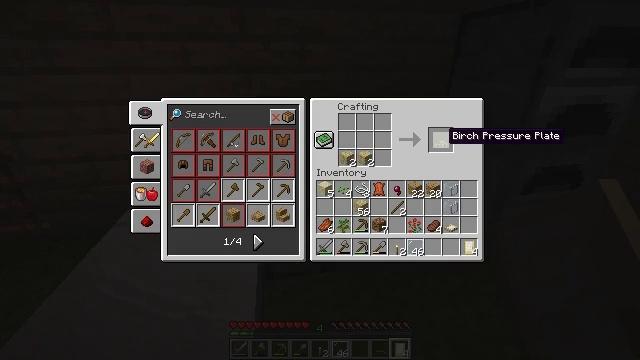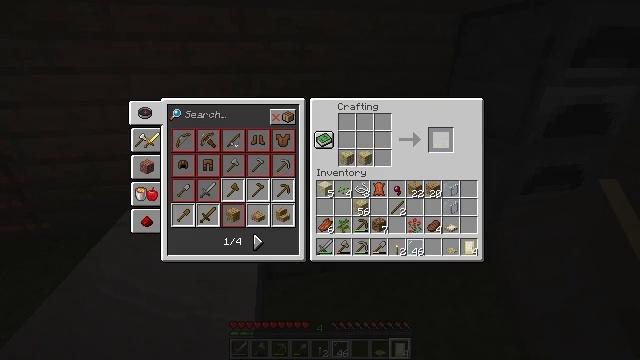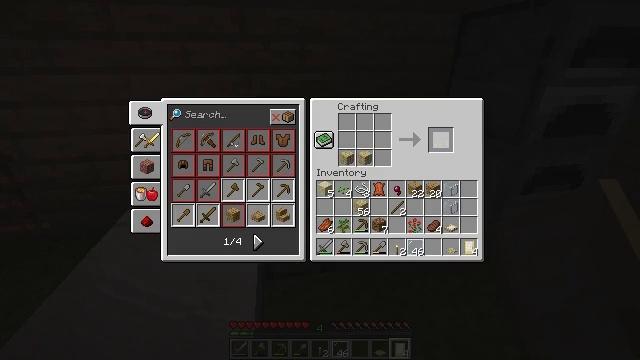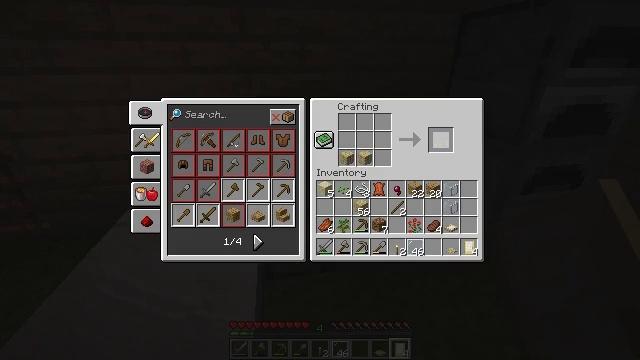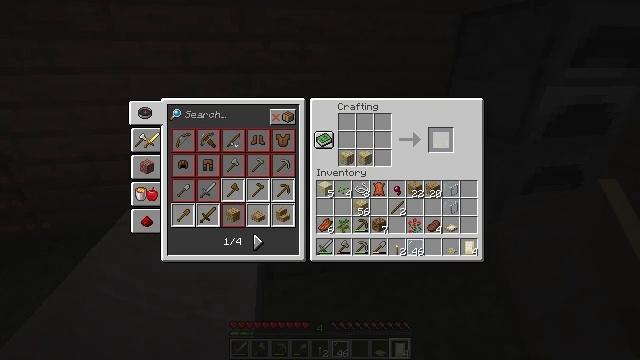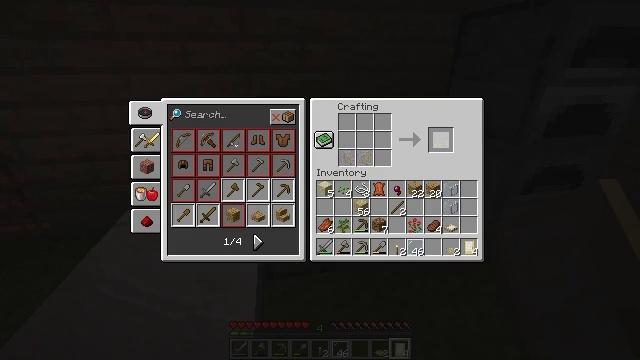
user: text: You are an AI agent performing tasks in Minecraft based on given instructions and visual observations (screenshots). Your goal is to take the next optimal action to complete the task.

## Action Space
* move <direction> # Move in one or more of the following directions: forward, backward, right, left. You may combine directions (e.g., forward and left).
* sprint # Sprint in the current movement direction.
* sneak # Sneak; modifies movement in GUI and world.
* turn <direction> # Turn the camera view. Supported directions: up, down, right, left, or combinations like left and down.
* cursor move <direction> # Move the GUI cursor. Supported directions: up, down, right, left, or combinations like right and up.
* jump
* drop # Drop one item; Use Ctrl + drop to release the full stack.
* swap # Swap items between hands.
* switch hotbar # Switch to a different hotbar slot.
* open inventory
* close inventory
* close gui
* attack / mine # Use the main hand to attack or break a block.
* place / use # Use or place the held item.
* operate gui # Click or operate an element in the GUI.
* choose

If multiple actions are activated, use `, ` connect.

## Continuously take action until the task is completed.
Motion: motion action
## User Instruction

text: Place two birch planks horizontally to craft the birch pressure plate.
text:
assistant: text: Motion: sneak, operate gui
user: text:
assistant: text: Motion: sneak, operate gui
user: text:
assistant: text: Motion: sneak, operate gui
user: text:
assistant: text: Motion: sneak
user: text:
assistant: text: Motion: sneak
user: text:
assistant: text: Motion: no_op